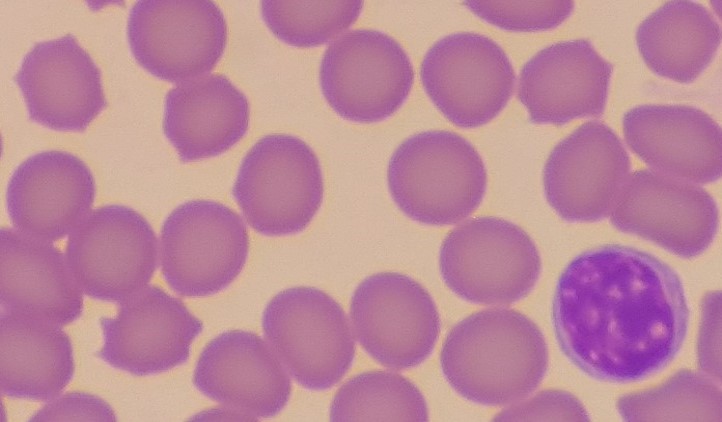
White blood cell type: Lymphocyte